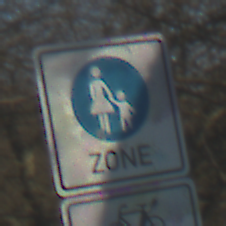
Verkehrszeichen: BeginnFussgaengerzone
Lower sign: EinspurigeFahrzeugeFrei6
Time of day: MorningAfternoon
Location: Outdoor (Nature)
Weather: Clear
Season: NotSpecified
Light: Natural